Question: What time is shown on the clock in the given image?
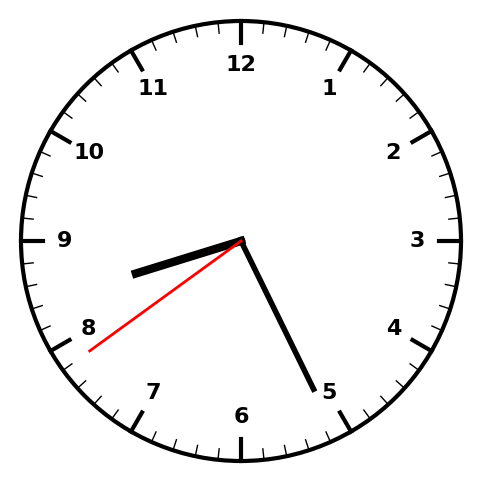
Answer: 08:25:39